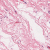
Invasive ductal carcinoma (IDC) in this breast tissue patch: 0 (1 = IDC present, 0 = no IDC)